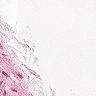
Metastatic tissue present: no